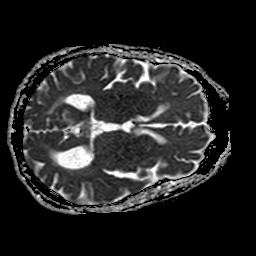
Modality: ADC
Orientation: axial
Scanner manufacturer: philips
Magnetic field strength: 1.5 T
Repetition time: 3.641 s
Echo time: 0.09255 s